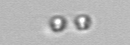
Label: Skeletonema